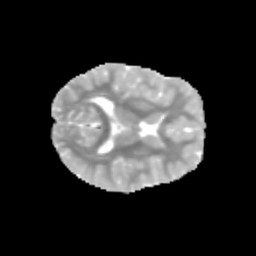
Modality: MD
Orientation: axial
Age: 11
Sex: female
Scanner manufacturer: siemens
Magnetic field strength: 3 T
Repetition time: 3.8 s
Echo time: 0.07 s